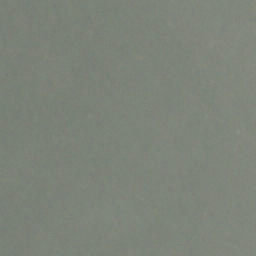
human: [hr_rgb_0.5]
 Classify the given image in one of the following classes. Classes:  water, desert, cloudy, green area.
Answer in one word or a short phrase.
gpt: cloudy